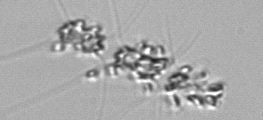
Label: Chaetoceros_didymus_TAG_external_flagellate